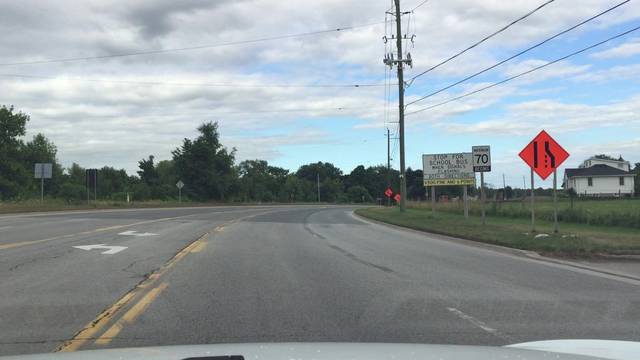
Region: Canada
Coordinates: 43.913, -78.777